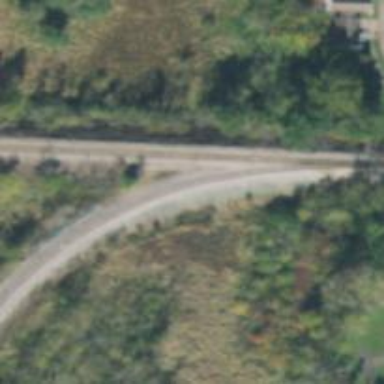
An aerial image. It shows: Railway spur service.